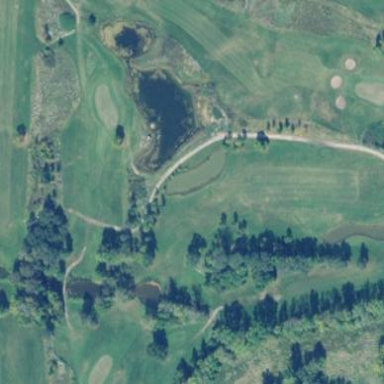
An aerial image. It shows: Scenic golf fairway.